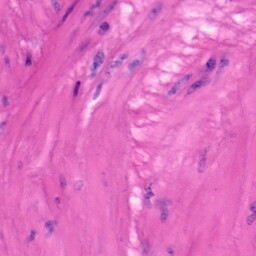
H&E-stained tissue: Skin